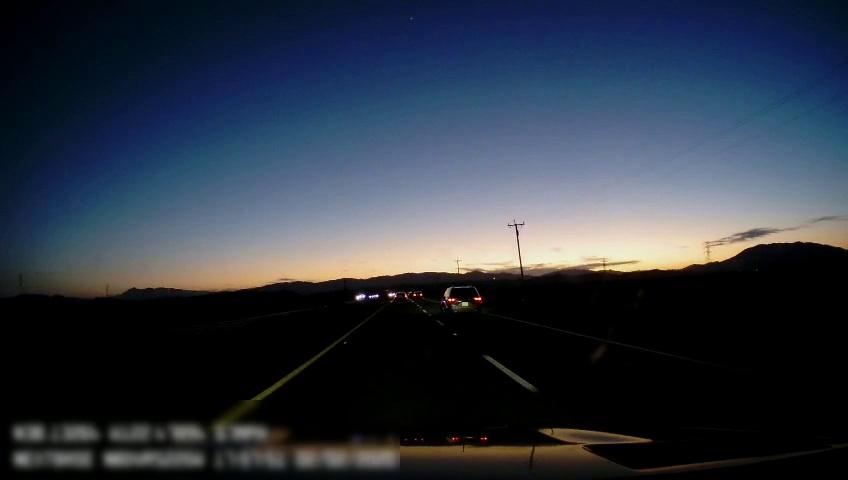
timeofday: Dusk/Dawn/Twilight
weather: Sunny
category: Drivable Space
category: Vehicles | SUV
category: Vehicles | SUV
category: Vehicles | SUV
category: Lanes | Alternate Lane
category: Lanes | Current Lane
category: Lanes | Current Lane